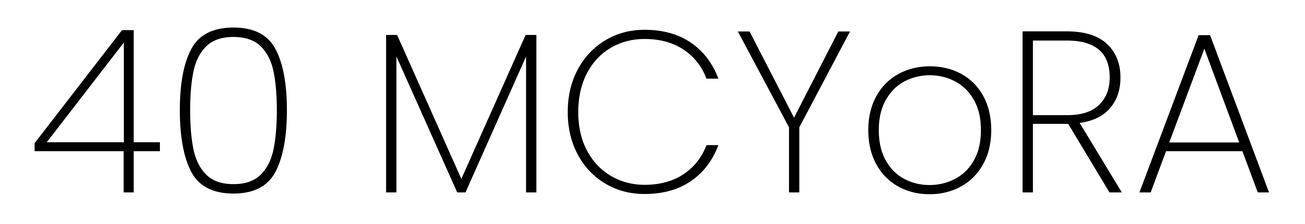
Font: Poppins-ExtraLight